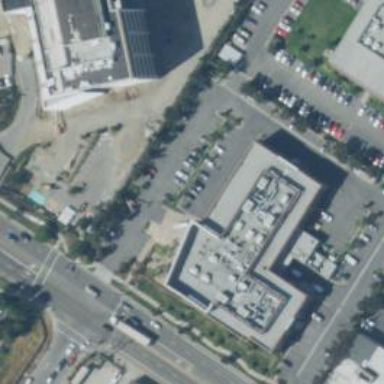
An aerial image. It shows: Commercial building.